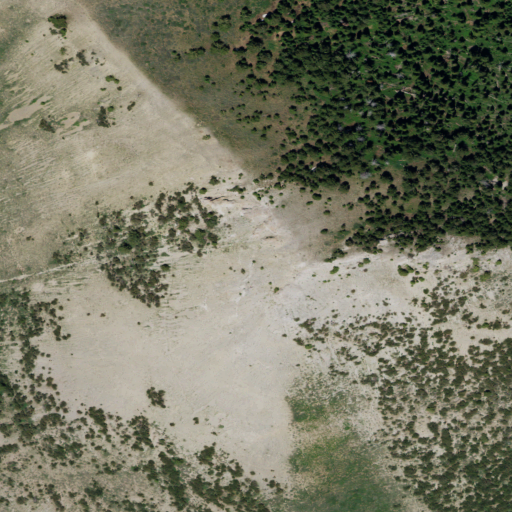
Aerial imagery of mountain in Idaho named War Eagle Peak containing shrub and evergreen forest